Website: macys
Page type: delivery-shipping
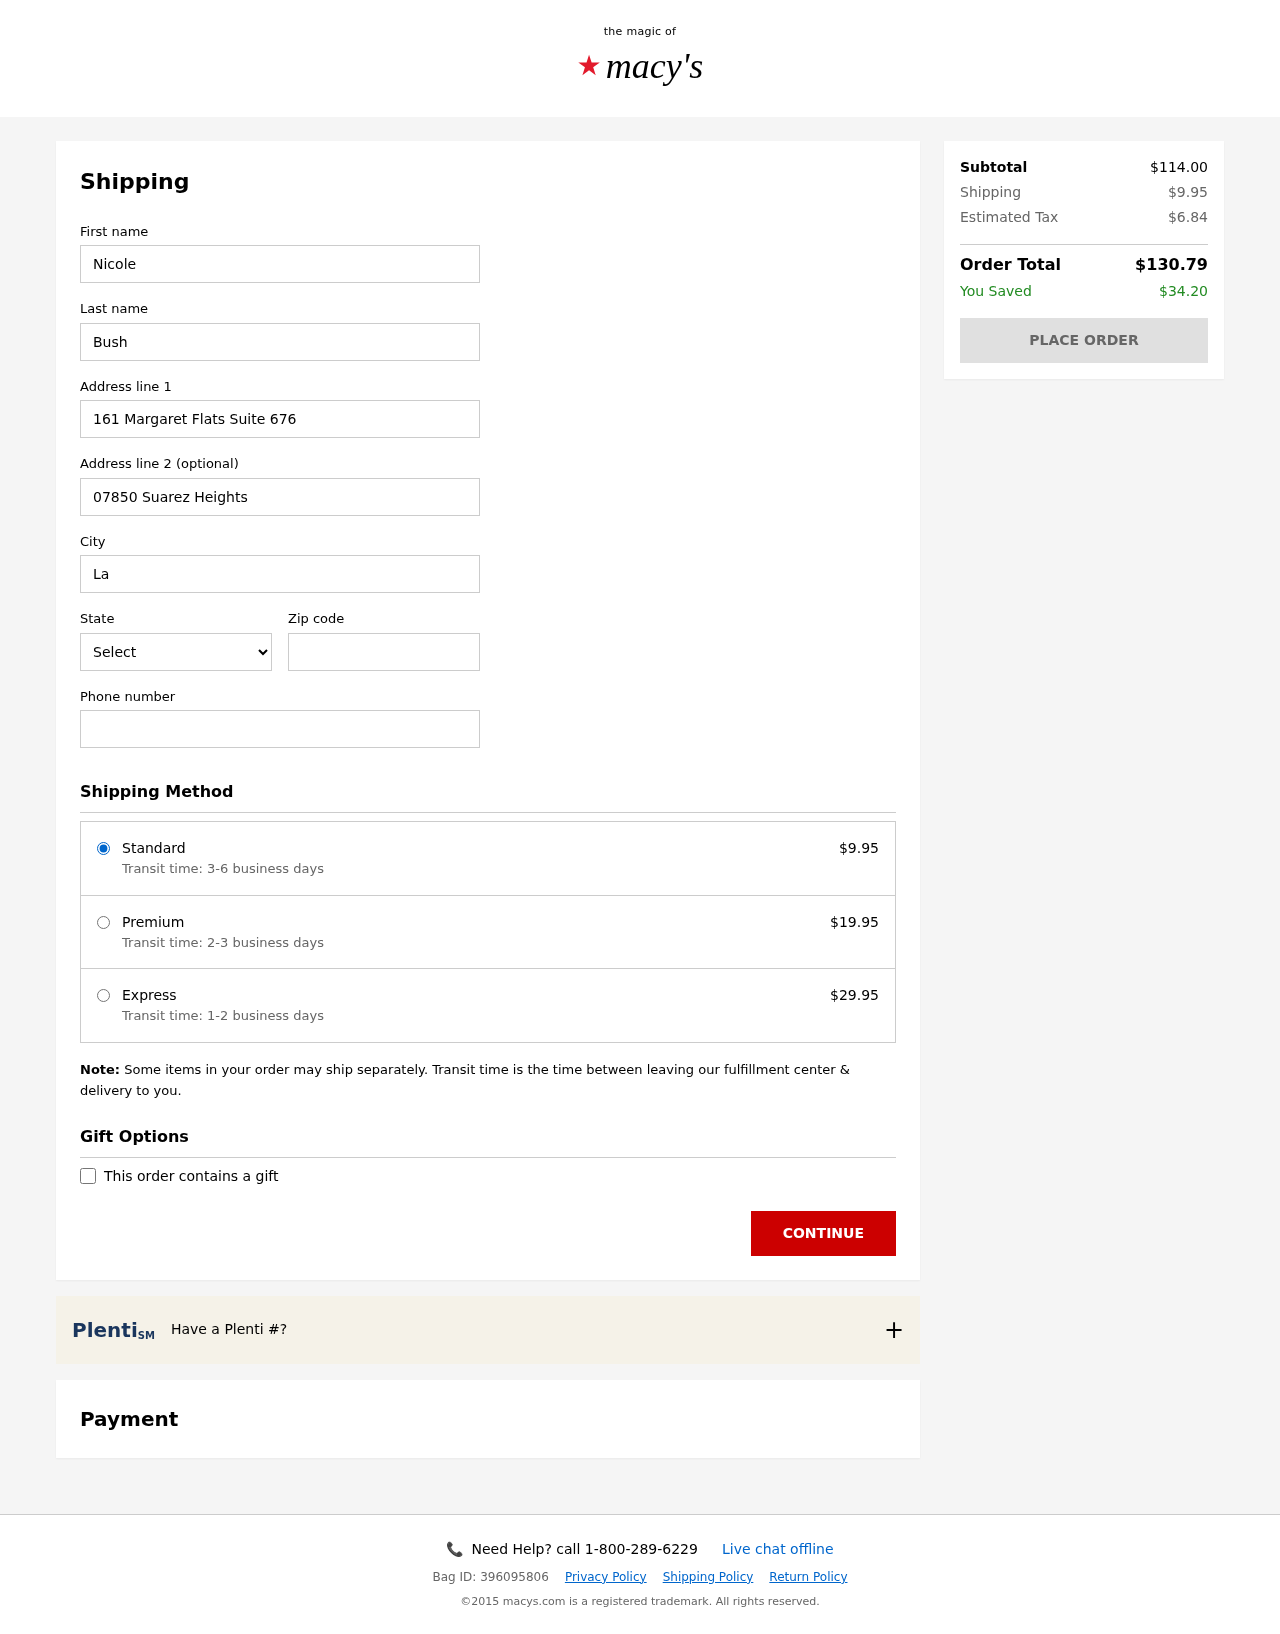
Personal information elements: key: PII_CITY
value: Lake Rhonda
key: PII_FIRSTNAME
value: Nicole
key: PII_LASTNAME
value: Bush
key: PII_PHONE
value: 5215182830
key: PII_POSTCODE
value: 52842
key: PII_STATE_ABBR
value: AR
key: PII_STREET
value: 161 Margaret Flats Suite 676
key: PII_STREET2
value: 07850 Suarez Heights
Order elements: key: ORDER_SHIPPING_COST
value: $9.95
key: ORDER_SHIPPING_PREMIUM
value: $19.95
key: ORDER_SHIPPING_EXPRESS
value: $29.95
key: ORDER_SUBTOTAL
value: $114.00
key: ORDER_TAX
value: $6.84
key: ORDER_TOTAL
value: $130.79
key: ORDER_SAVINGS
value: $34.20